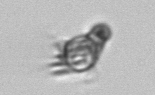
Label: Paratontonia_gracillima